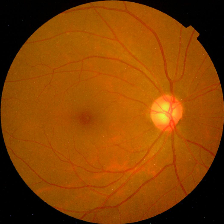
Diabetic retinopathy grade: No DR